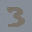
Label: 3